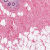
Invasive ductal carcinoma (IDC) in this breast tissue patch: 0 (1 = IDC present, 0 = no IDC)